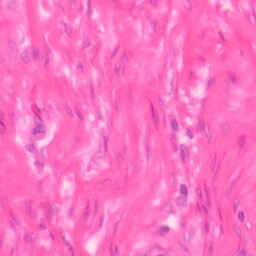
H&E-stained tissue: Colon